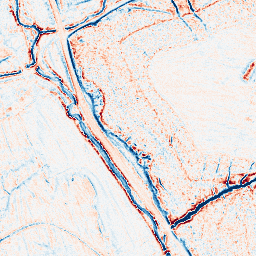
Category: edge_preserving
Decomposition family: anisotropic_diffusion
Decomposition parameters: iterations: 10
kappa: 50
gamma: 0.15
Upsampling method: quintic
Upsampling parameters: scale: 4
Upsampling scale: 4